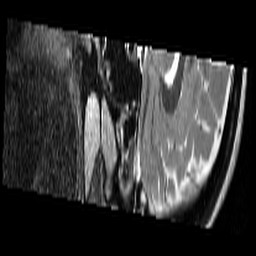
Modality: T2w
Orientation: sagittal
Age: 35
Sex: female
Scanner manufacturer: siemens
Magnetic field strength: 3 T
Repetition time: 7 s
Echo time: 0.085 s